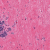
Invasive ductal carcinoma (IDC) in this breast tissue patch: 0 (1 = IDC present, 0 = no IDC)